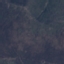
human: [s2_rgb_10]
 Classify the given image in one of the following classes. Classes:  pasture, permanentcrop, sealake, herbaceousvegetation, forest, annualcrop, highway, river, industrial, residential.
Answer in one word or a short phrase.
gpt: HerbaceousVegetation